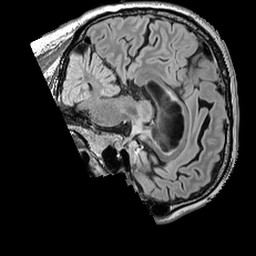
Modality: FLAIR
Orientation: sagittal
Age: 43
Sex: male
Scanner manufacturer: siemens
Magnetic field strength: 3 T
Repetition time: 5 s
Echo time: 0.387 s